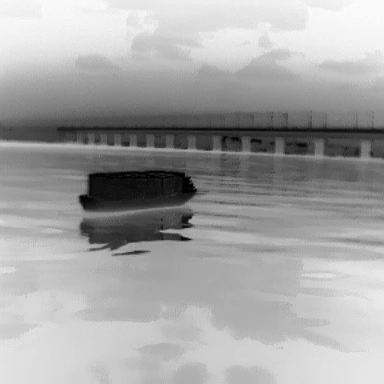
There is a fishing_boat in the infrared image.